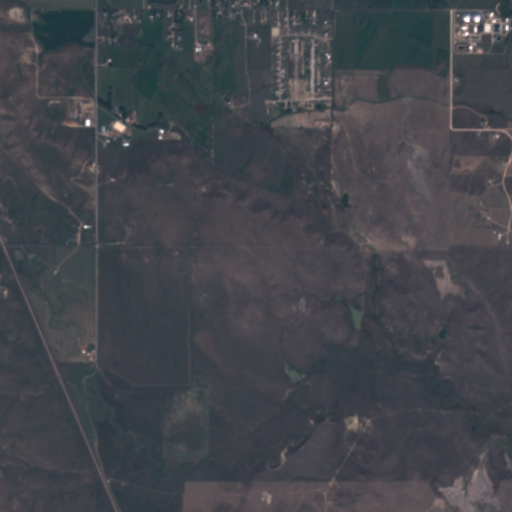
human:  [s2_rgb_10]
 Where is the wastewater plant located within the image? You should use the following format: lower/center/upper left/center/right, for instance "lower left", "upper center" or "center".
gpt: The wastewater plant is located in the upper right of the image.
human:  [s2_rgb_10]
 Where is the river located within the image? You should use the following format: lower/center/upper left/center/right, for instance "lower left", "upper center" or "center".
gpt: The river is located in the upper of the image.
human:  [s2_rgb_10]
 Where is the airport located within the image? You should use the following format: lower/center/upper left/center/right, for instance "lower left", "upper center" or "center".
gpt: There is no airport in the image.